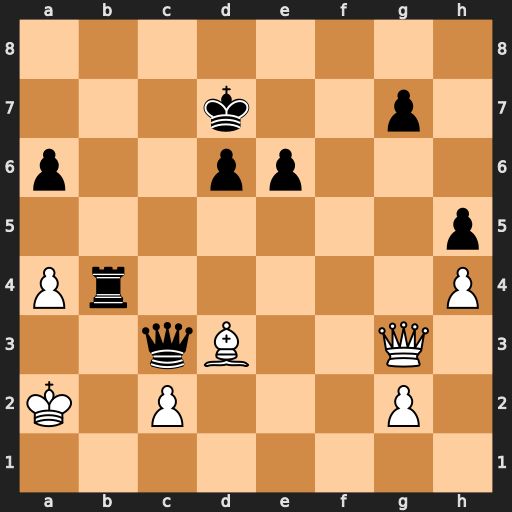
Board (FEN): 8/3k2p1/p2pp3/7p/Pr5P/2qB2Q1/K1P3P1/8
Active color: w
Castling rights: -
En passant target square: -
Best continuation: Bb5+ axb5 Qxc3